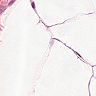
Metastatic tissue present: no